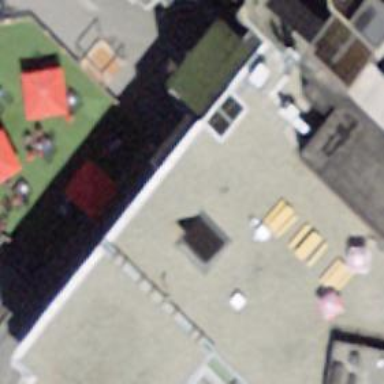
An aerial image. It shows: Cafe.